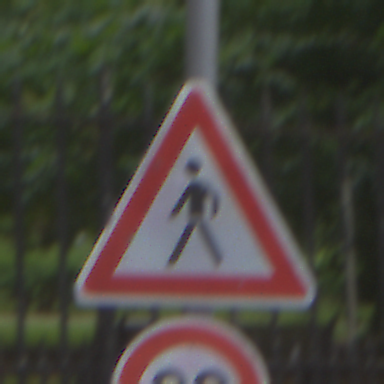
Verkehrszeichen: FussgaengerRechts
Zusatzzeichen unten: Geschwindigkeit90
Umgebung: Outdoor, Urban
Tageszeit: MorningAfternoon
Wetter: Overcast
Licht: Natural
Jahreszeit: NotSpecified
Kontrast: LowContrast